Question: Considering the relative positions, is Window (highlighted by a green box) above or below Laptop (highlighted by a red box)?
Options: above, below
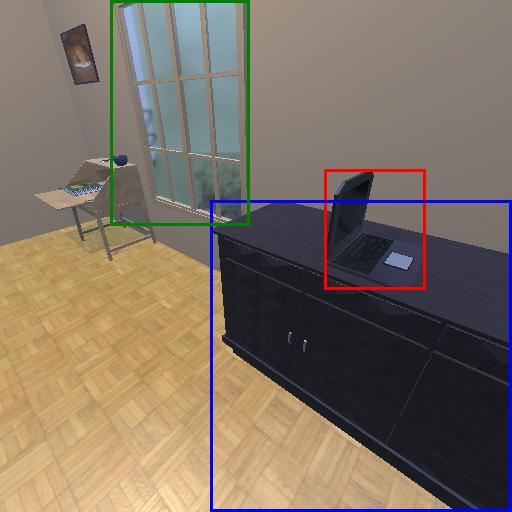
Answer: above